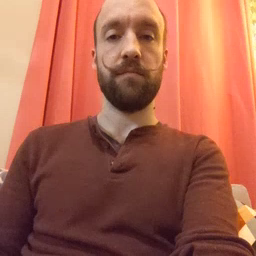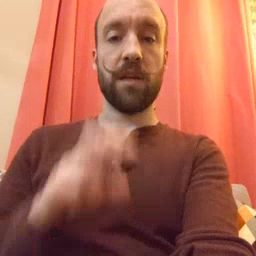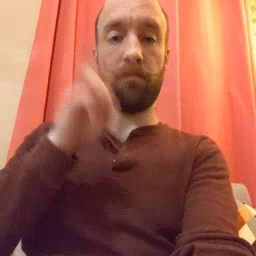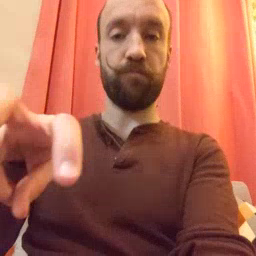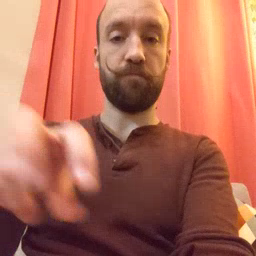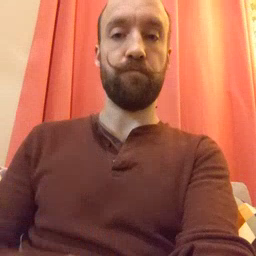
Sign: jump